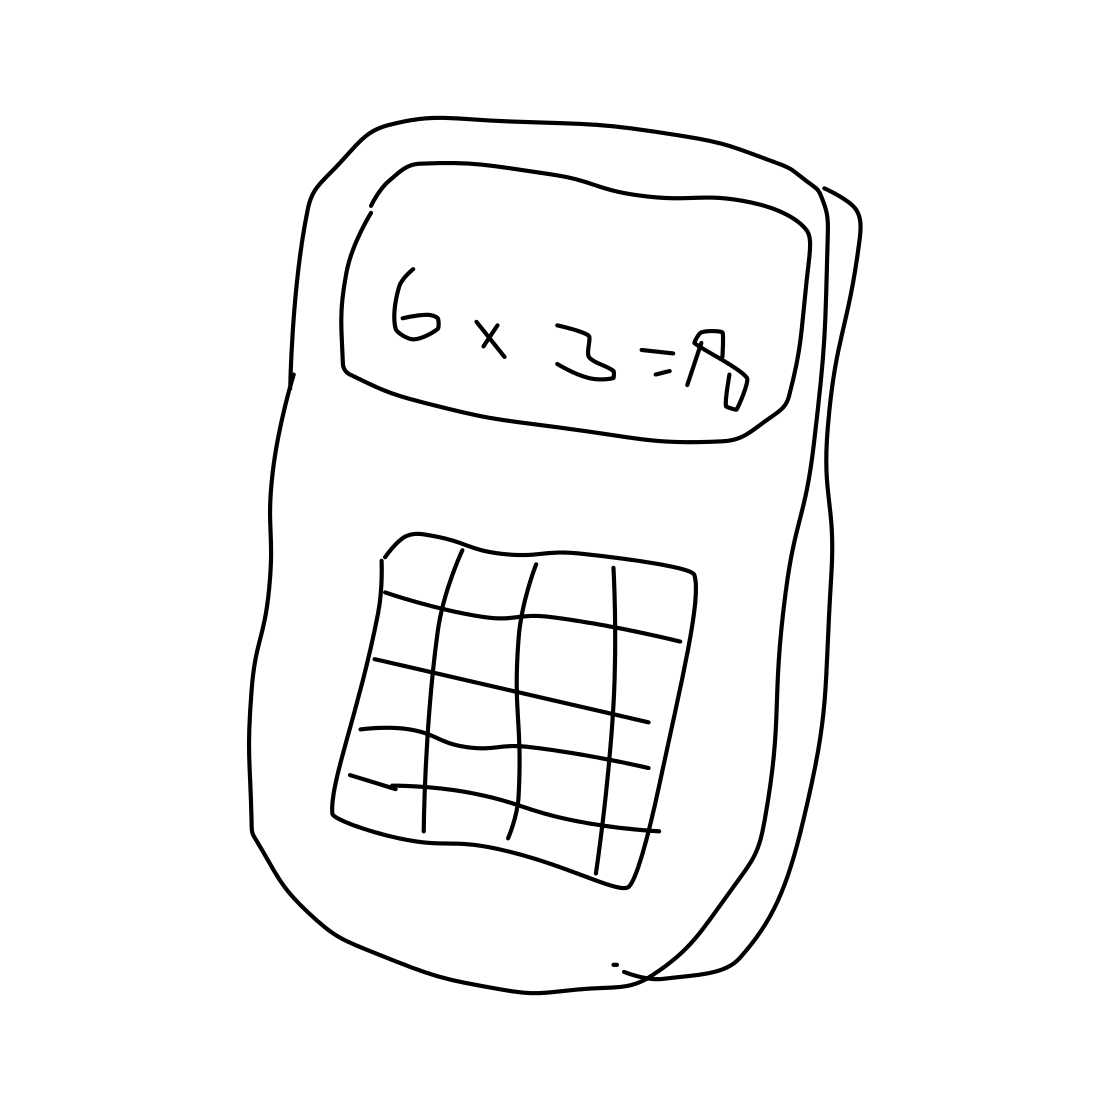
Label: calculator